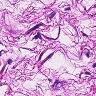
Metastatic tissue present: no